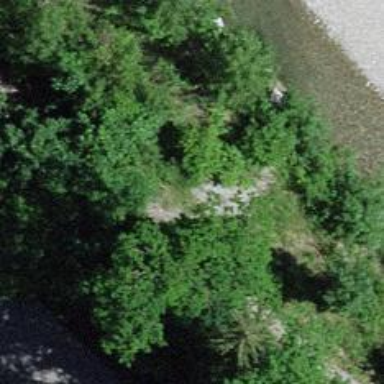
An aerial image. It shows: Unpaved path.